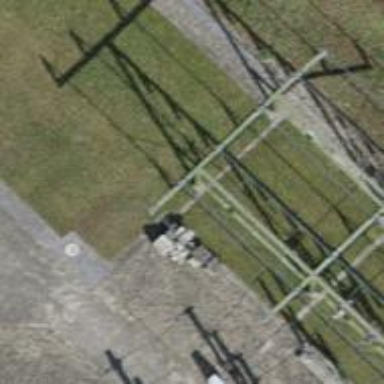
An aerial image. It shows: Insulator used in power equipment.